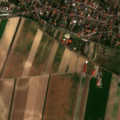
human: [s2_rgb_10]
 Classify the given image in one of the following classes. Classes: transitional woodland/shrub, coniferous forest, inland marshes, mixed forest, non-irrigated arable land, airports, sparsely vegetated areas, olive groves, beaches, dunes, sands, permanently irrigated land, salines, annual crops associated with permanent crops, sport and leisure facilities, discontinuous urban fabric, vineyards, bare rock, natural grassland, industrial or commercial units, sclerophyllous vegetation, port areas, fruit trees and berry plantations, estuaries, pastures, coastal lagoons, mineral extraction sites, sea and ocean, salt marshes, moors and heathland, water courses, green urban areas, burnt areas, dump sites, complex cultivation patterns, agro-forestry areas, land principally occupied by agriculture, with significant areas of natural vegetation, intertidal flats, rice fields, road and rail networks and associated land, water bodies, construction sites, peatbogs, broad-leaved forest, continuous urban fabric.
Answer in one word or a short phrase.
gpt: discontinuous urban fabric, non-irrigated arable land, vineyards